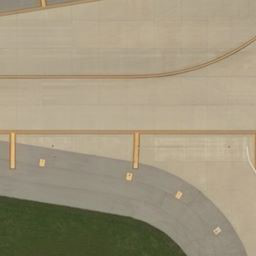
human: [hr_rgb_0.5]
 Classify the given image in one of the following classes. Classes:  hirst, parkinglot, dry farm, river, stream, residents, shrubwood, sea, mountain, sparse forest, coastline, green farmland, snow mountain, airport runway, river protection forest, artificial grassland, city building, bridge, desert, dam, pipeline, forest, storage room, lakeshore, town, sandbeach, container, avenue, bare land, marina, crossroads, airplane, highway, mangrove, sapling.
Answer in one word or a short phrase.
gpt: airport runway